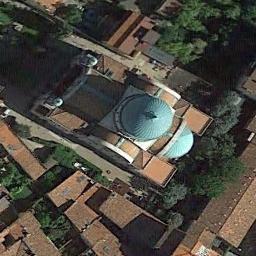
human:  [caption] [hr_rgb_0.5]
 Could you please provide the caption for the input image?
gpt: A cathedral with a brown roof, The main house in the middle of the church has a cyan dome, And there are many trees around the church .

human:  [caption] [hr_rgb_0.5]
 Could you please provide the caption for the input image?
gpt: The church with a green circular pointed tower and the rest of the church has some orange roofs .

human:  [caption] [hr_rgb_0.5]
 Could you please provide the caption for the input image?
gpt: There is a red church with a blue circular roof .

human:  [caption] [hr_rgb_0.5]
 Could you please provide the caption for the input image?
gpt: This is a church with a dome roof .

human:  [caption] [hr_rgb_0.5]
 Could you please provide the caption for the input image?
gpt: The houses of the church are arranged tidy .